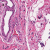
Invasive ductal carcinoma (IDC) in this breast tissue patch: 0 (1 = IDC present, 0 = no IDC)